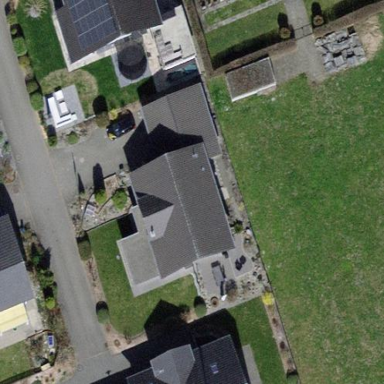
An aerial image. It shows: Detached building.